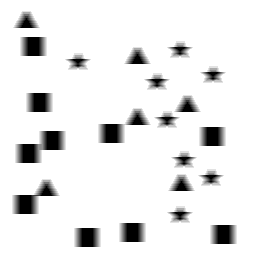
Squares: 10
Triangles: 6
Stars: 8
Total shapes: 24